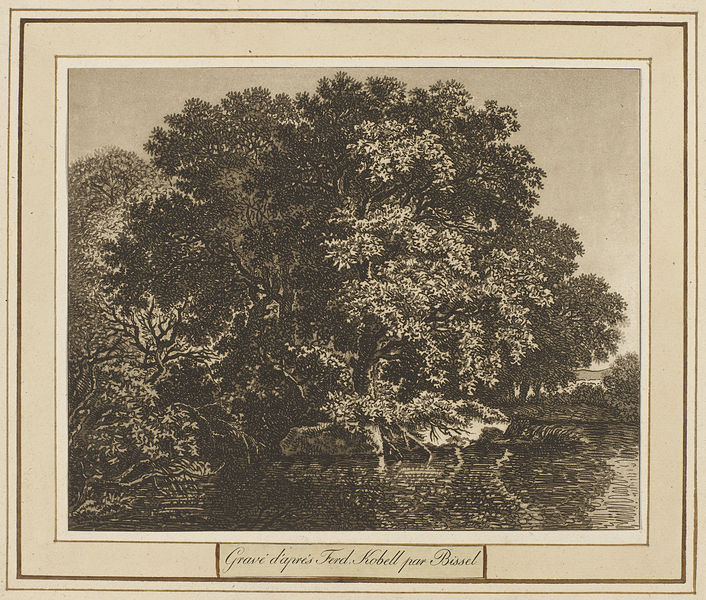
Titel: Landschap met boom
Künstler: Andreas Bissel
Standort: Amsterdam
Institution: Rijksmuseum
Schlagwörter: white, black, gray, painting, pink, print, reflection, woodcut, rock, rocks, sky, tree, hill, lake, landscape, nature, sea, water, horizon, island, trees, forest, grass, river, stream, bushes, drawing, frame, etching, sketch, french, writing, letters, bridge, leaves, trunk, historical, ink, square, engraving, bush, pond, branches, bank, contrast, swamp, tan, branch, grave, text, earth, natural, trunks, framed, shoreline, title, back and white, reflecting, par, kobell, bissel, ferd, apres, lakeshore